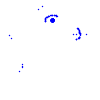
Particle: kaon